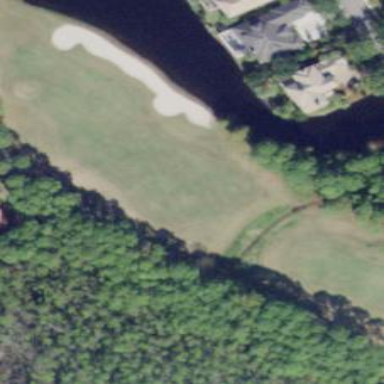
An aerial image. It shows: Golf fairway surrounded by grass.